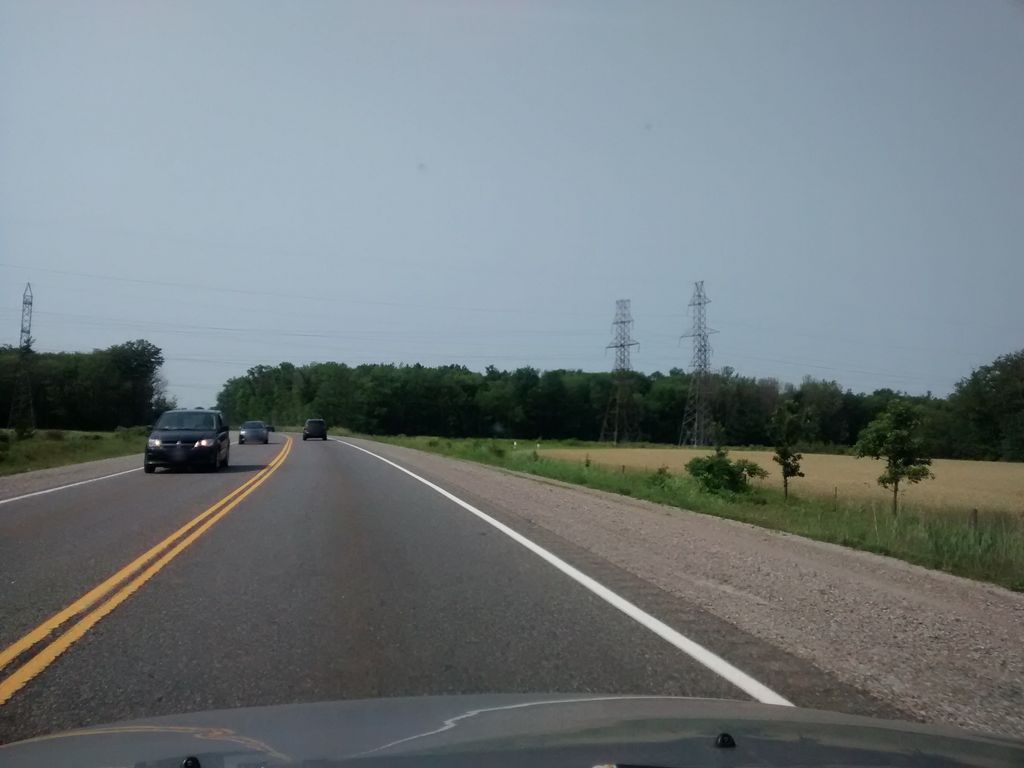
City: hamilton